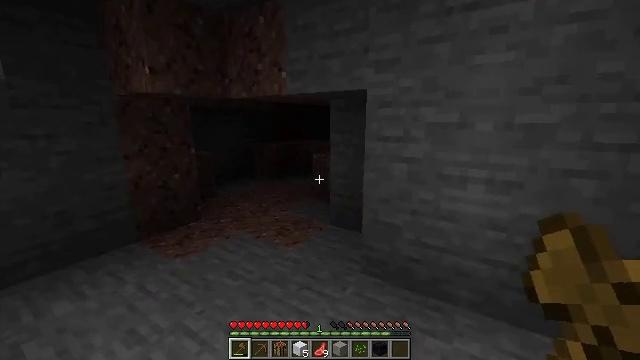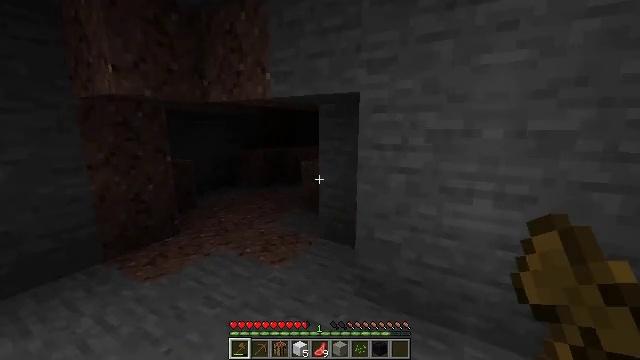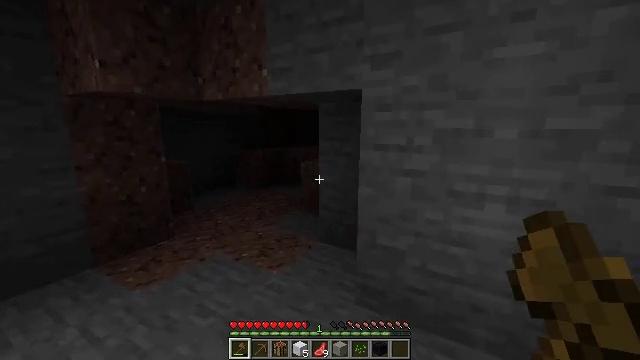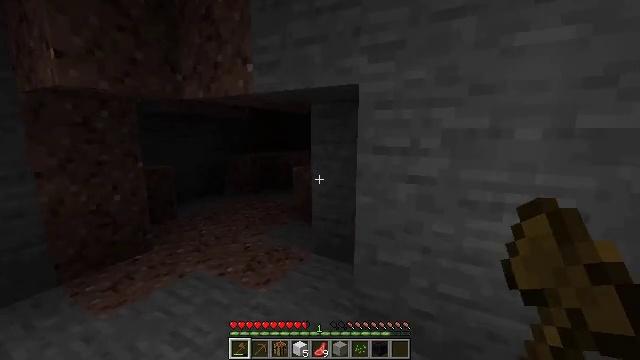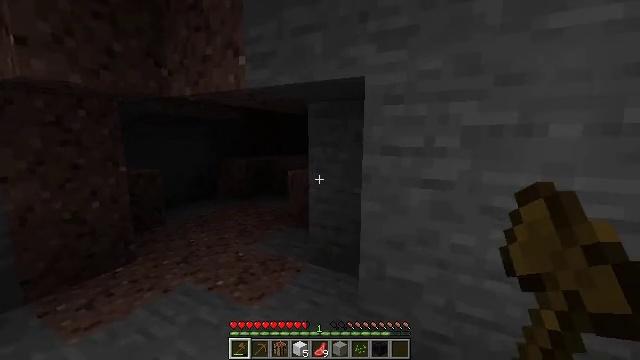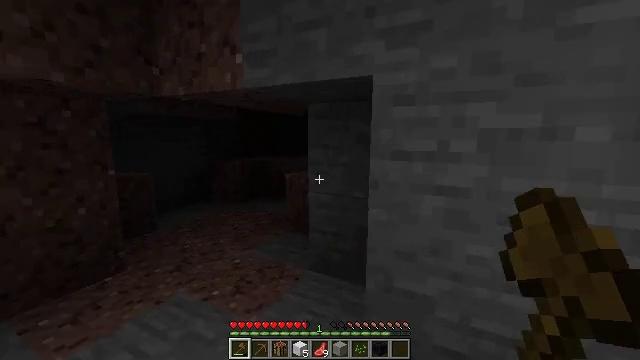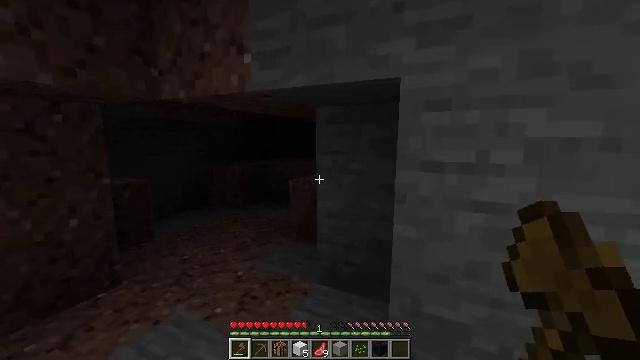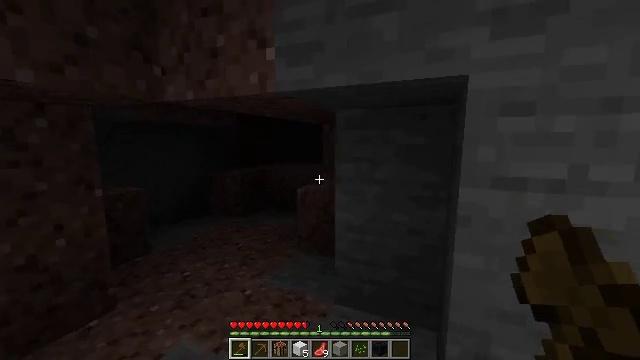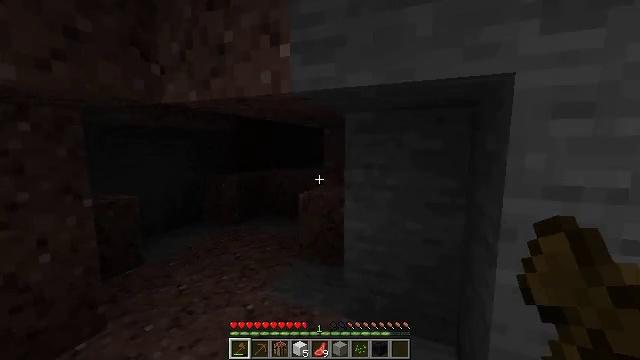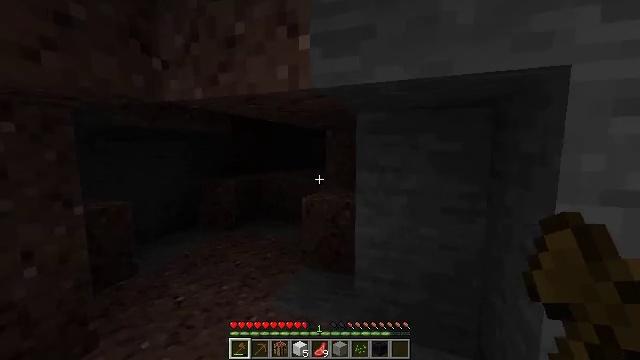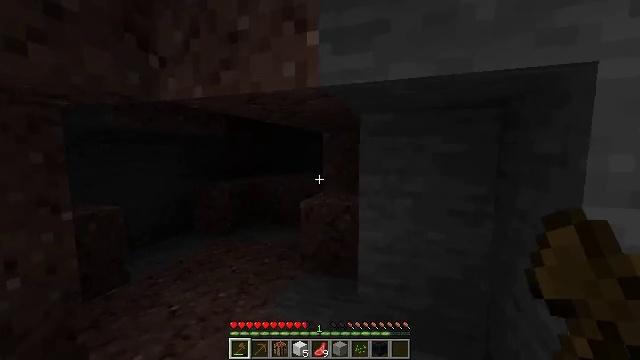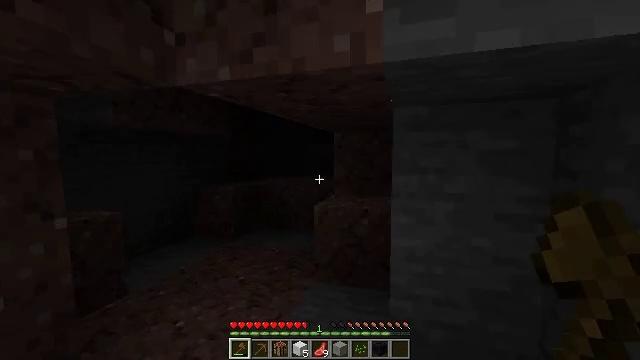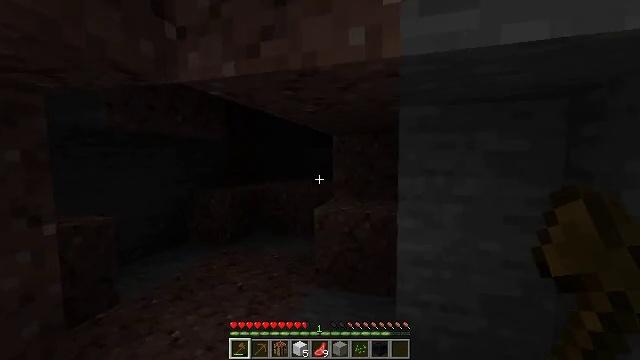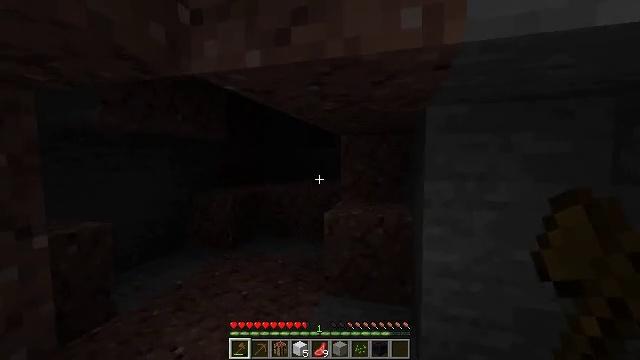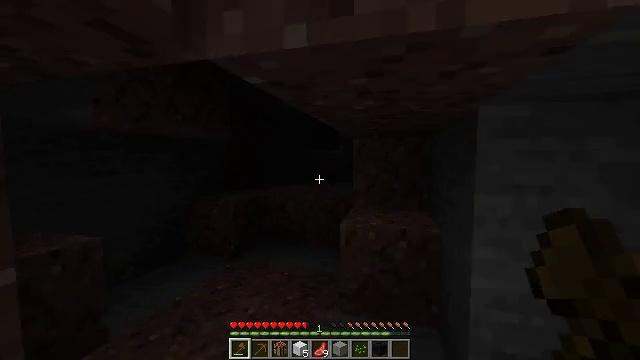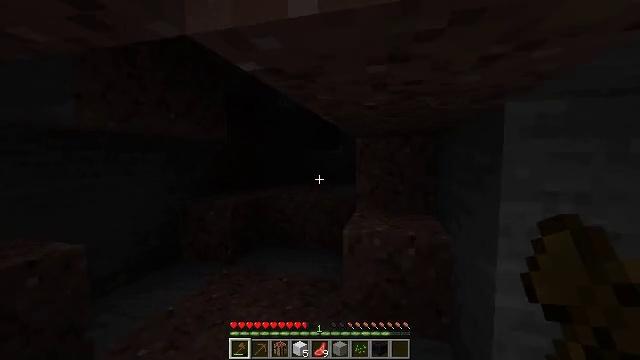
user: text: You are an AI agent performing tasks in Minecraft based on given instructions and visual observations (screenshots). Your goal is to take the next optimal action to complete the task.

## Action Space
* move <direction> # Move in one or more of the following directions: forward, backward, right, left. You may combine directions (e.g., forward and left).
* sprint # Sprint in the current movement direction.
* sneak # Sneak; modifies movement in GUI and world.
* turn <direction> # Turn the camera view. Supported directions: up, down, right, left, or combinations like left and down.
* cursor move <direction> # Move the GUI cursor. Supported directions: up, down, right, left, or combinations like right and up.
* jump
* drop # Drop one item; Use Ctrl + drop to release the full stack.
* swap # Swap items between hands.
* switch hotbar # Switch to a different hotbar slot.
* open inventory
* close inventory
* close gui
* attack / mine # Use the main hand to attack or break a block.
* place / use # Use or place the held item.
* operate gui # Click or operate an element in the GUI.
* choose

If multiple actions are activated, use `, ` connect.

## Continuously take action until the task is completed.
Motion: motion action
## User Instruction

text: Cut down the sugar cane stalks.
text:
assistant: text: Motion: move forward, turn right and up
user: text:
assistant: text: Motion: move forward
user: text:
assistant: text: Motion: move forward, turn right
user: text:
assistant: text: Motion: move forward and move left, turn right
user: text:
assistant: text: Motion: move forward and move left, turn right
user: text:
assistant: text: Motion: move forward and move left
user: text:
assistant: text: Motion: move forward and move left, turn right
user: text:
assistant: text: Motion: move forward and move left, turn right
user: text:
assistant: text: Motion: move forward and move left, turn right
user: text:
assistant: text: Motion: move forward and move left, turn right
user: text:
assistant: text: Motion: move forward and move left, turn right
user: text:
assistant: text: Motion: move forward and move left, turn right
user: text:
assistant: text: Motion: move forward and move left
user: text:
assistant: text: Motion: move forward
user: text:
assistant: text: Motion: move forward
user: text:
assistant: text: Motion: move forward
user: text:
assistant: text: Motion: move forward
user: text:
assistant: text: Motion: move forward and move left
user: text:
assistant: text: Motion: move forward and move left
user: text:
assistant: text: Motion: move forward and move left, turn right
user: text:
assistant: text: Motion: move forward and move left, turn right
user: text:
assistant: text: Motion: move forward and move left
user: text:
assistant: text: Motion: move forward and move left, turn right
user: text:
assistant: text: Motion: move forward, turn up
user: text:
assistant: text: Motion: move forward, turn right and up
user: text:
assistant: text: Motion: turn right and up
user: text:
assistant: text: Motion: turn right and up
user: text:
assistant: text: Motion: no_op
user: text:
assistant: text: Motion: turn up
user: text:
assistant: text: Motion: turn left and up